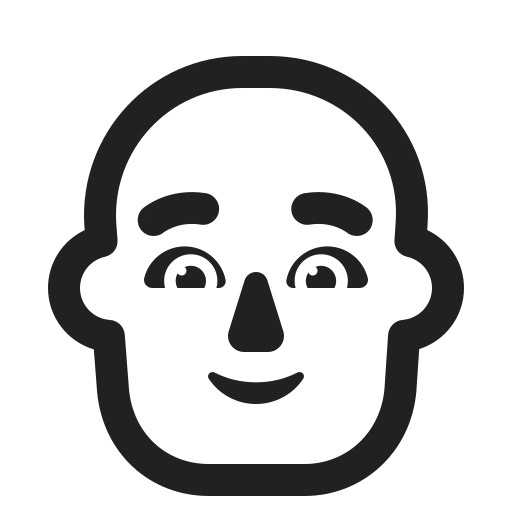
man bald high contrast default